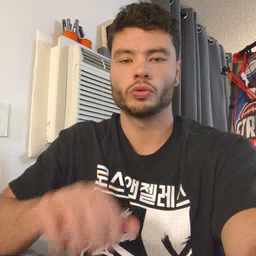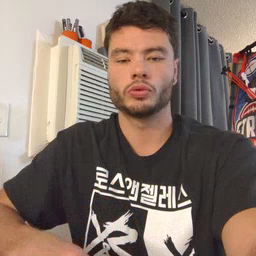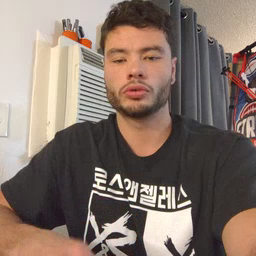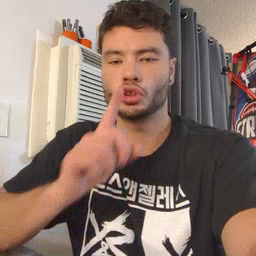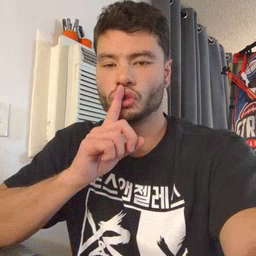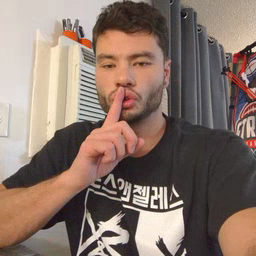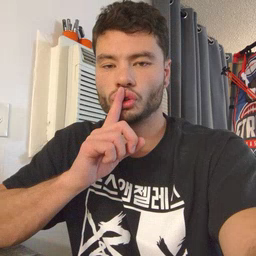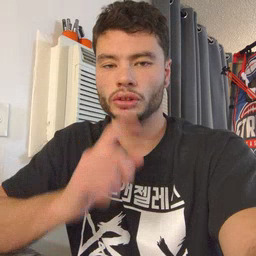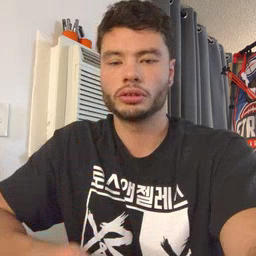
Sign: shhh